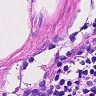
Metastatic tissue present: no